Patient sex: F
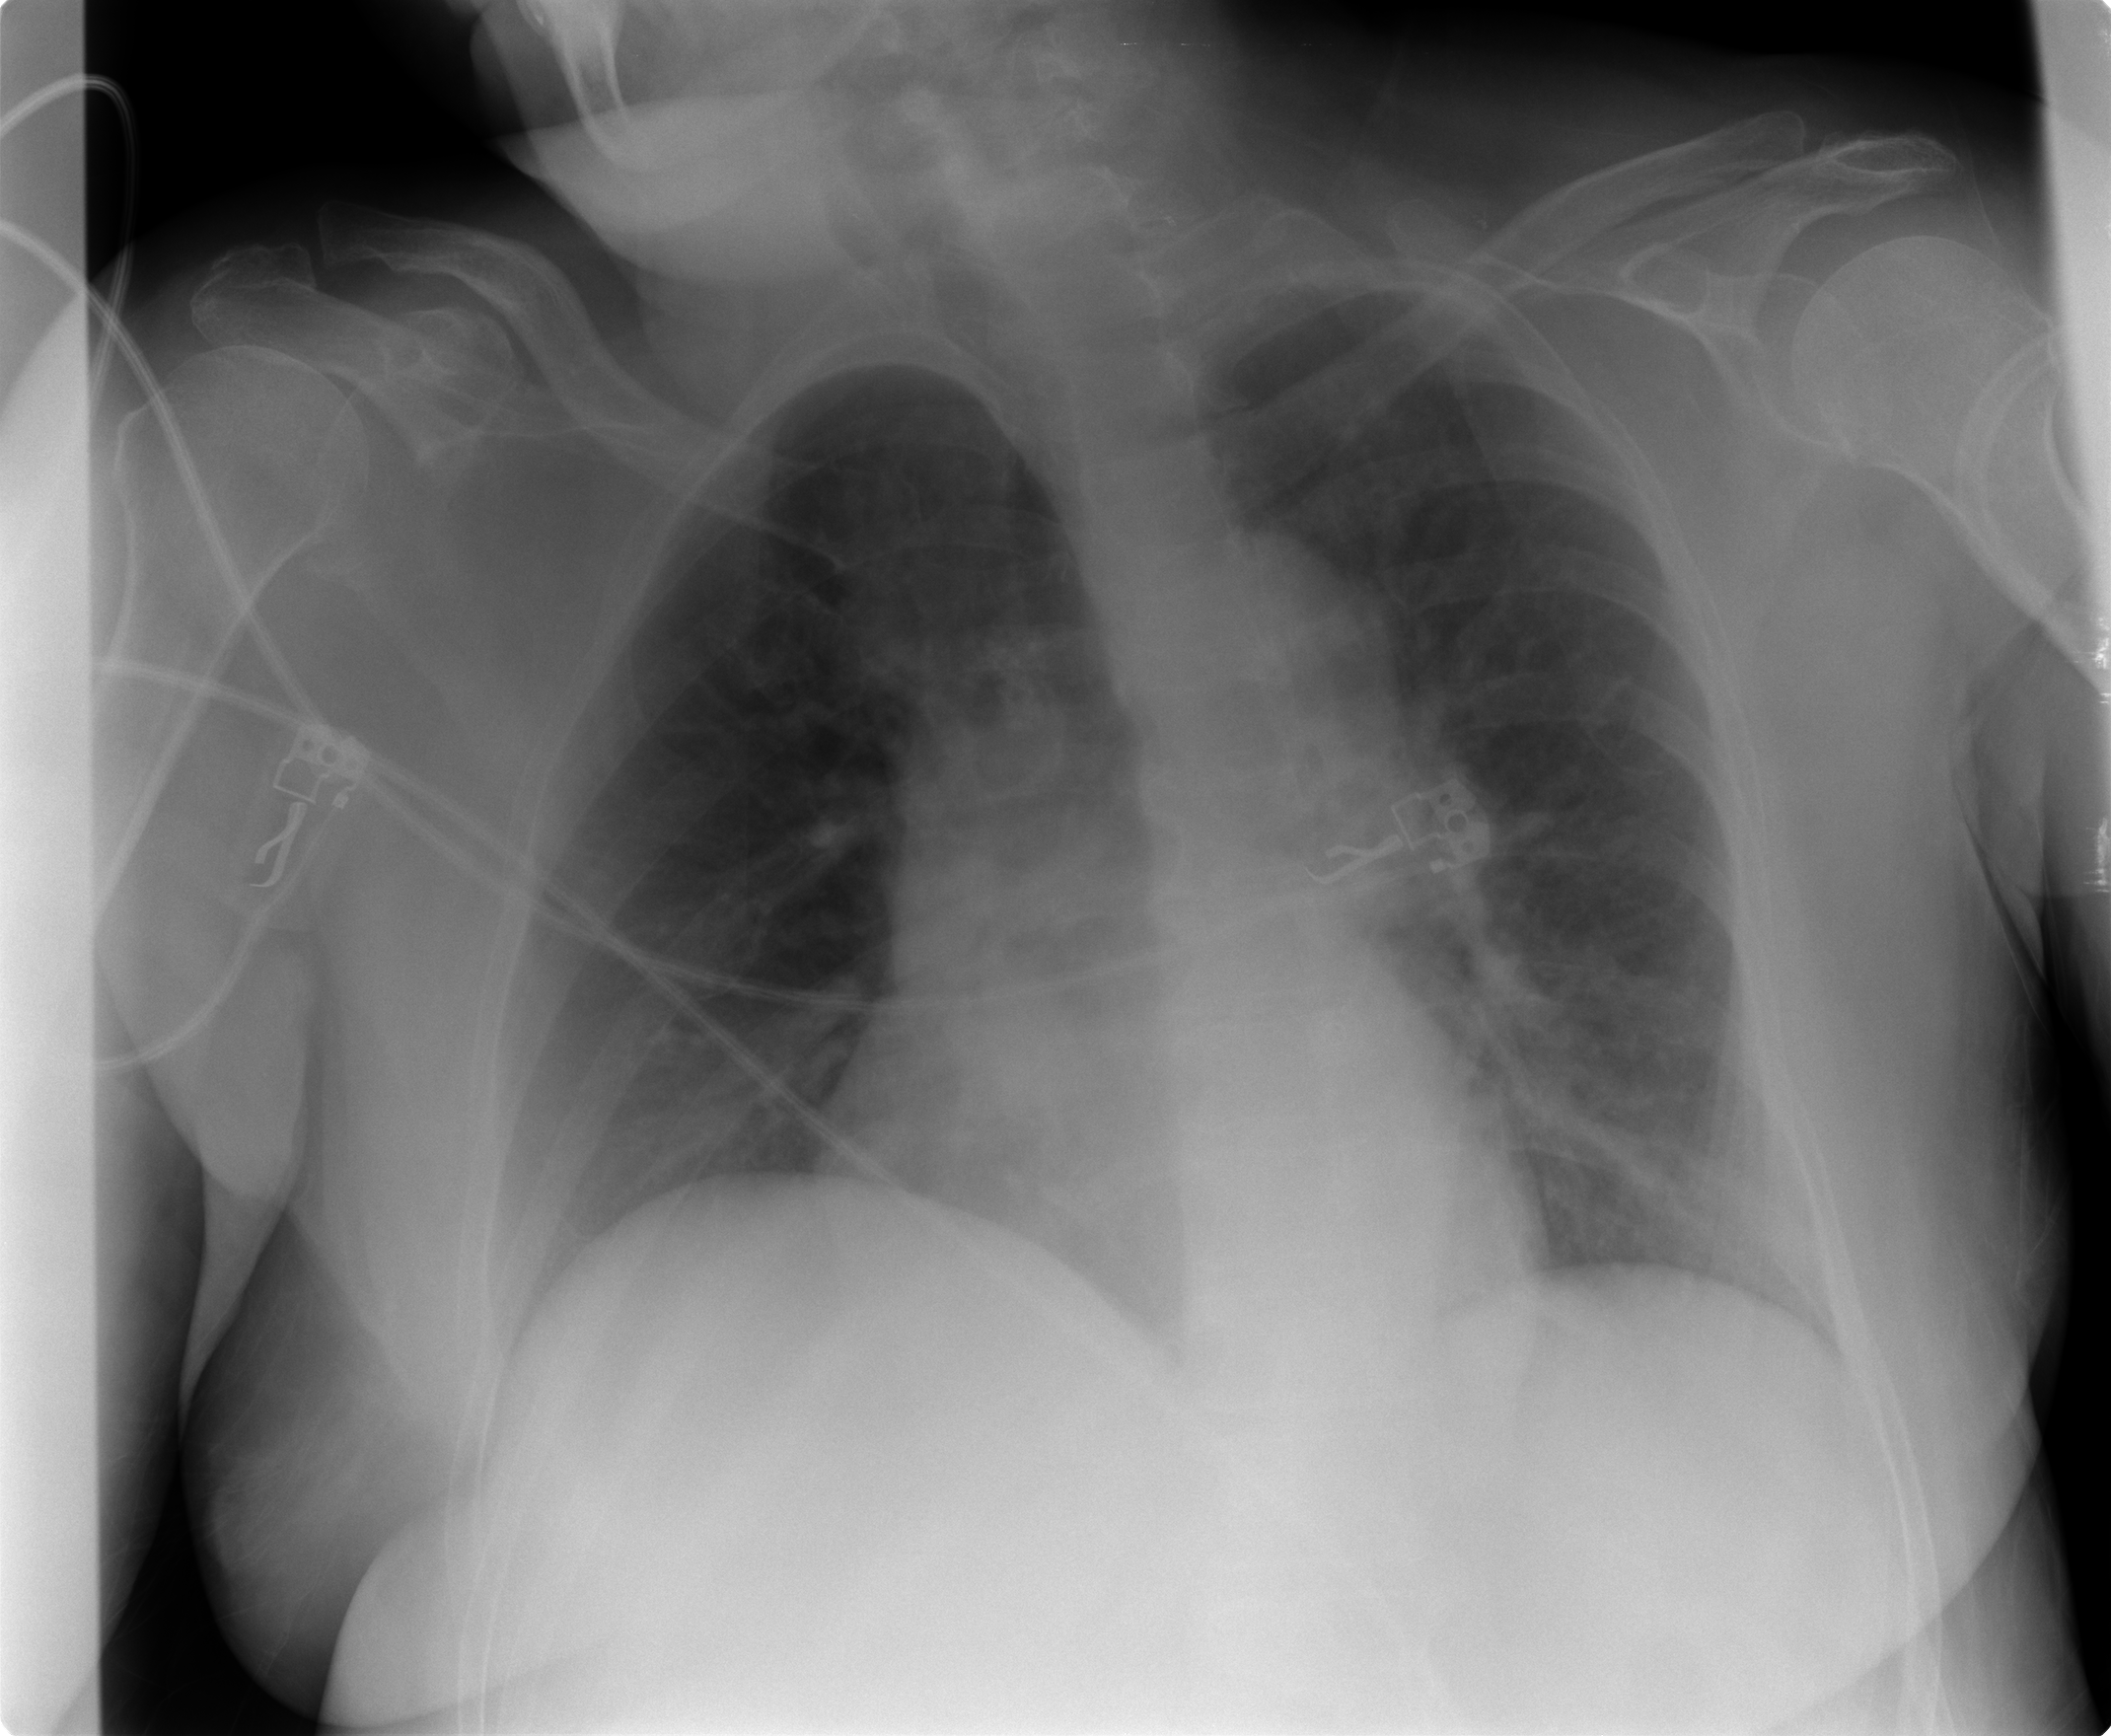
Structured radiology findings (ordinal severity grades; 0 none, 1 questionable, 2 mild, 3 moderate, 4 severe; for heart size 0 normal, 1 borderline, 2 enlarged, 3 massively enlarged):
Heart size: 2
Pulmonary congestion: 0
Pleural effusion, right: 0
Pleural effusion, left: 0
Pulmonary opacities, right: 1
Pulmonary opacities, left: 2
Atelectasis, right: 0
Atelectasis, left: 0